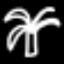
Label: palm tree